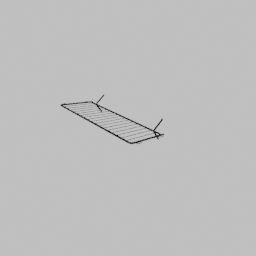
Label: architecture